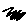
Label: zigzag